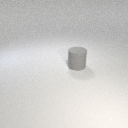
large gray rubber cylinder